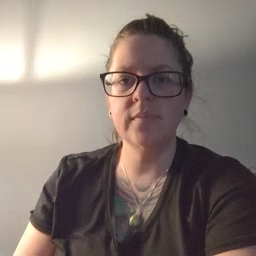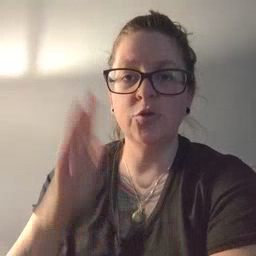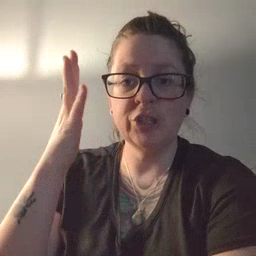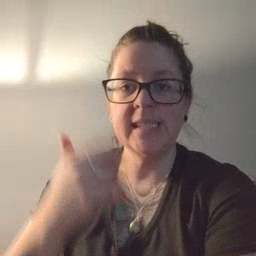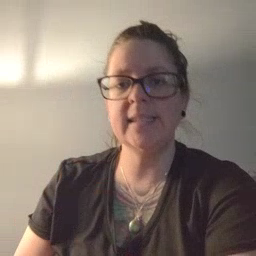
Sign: tree